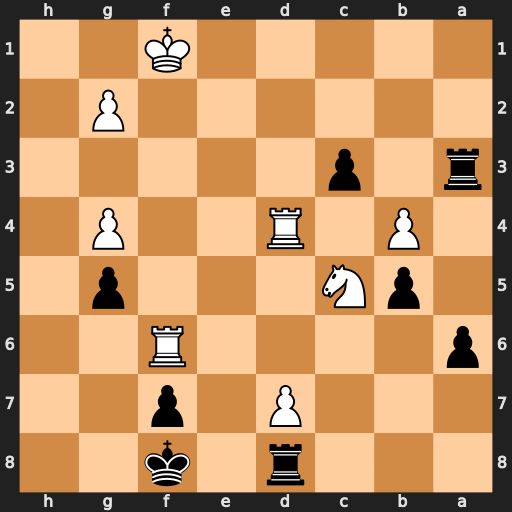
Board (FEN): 3r1k2/3P1p2/p4R2/1pN3p1/1P1R2P1/r1p5/6P1/5K2
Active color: b
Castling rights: -
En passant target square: -
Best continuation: c2 Nb3 Rxb3